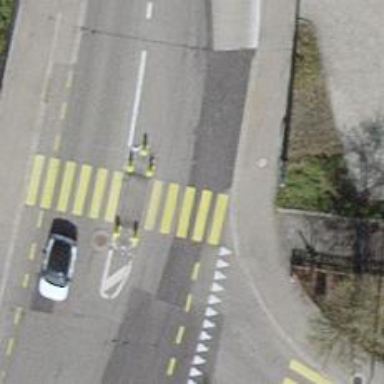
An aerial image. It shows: Marked crossing with zebra crossing. There is island at the crossing.